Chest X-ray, PA view. Patient: 50 years old, sex F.
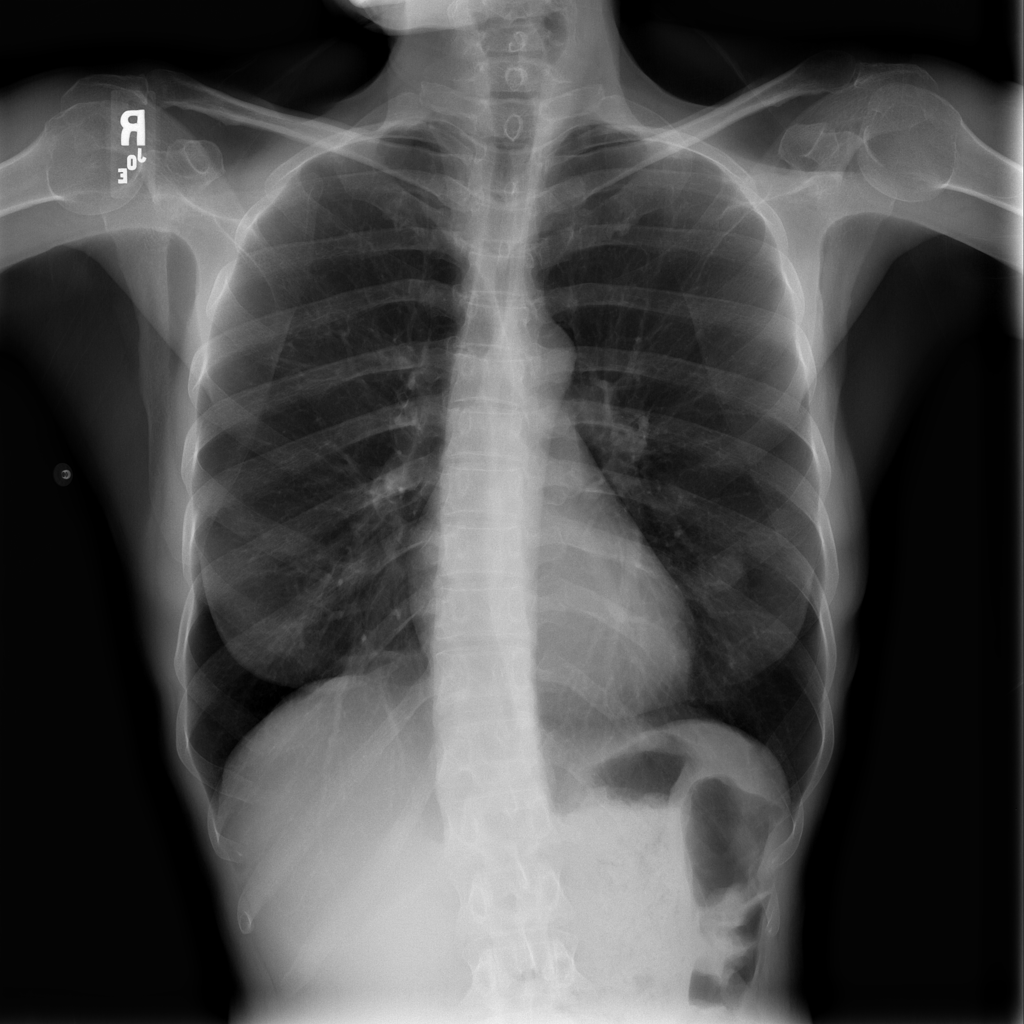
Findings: No Finding